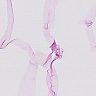
Metastatic tissue present: no